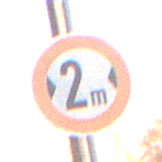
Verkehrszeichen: TatsaechlicheBreite2
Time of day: SunriseSunset
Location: Roofed (Suburban)
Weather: Clear
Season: NotSpecified
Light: Natural